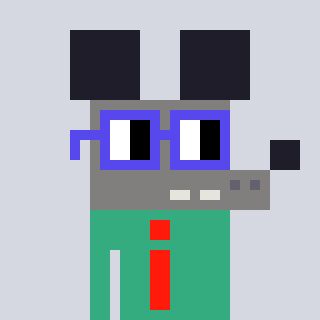
a pixel art character with square blue glasses, a mouse-shaped head and a teal-colored body on a cool background